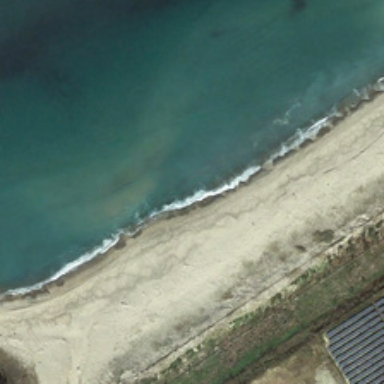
A yellow beach is between an ocean with white waves and green trees .